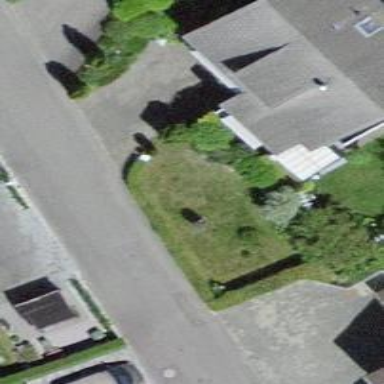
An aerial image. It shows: Hedge acting as barrier.